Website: apple
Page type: billing-address
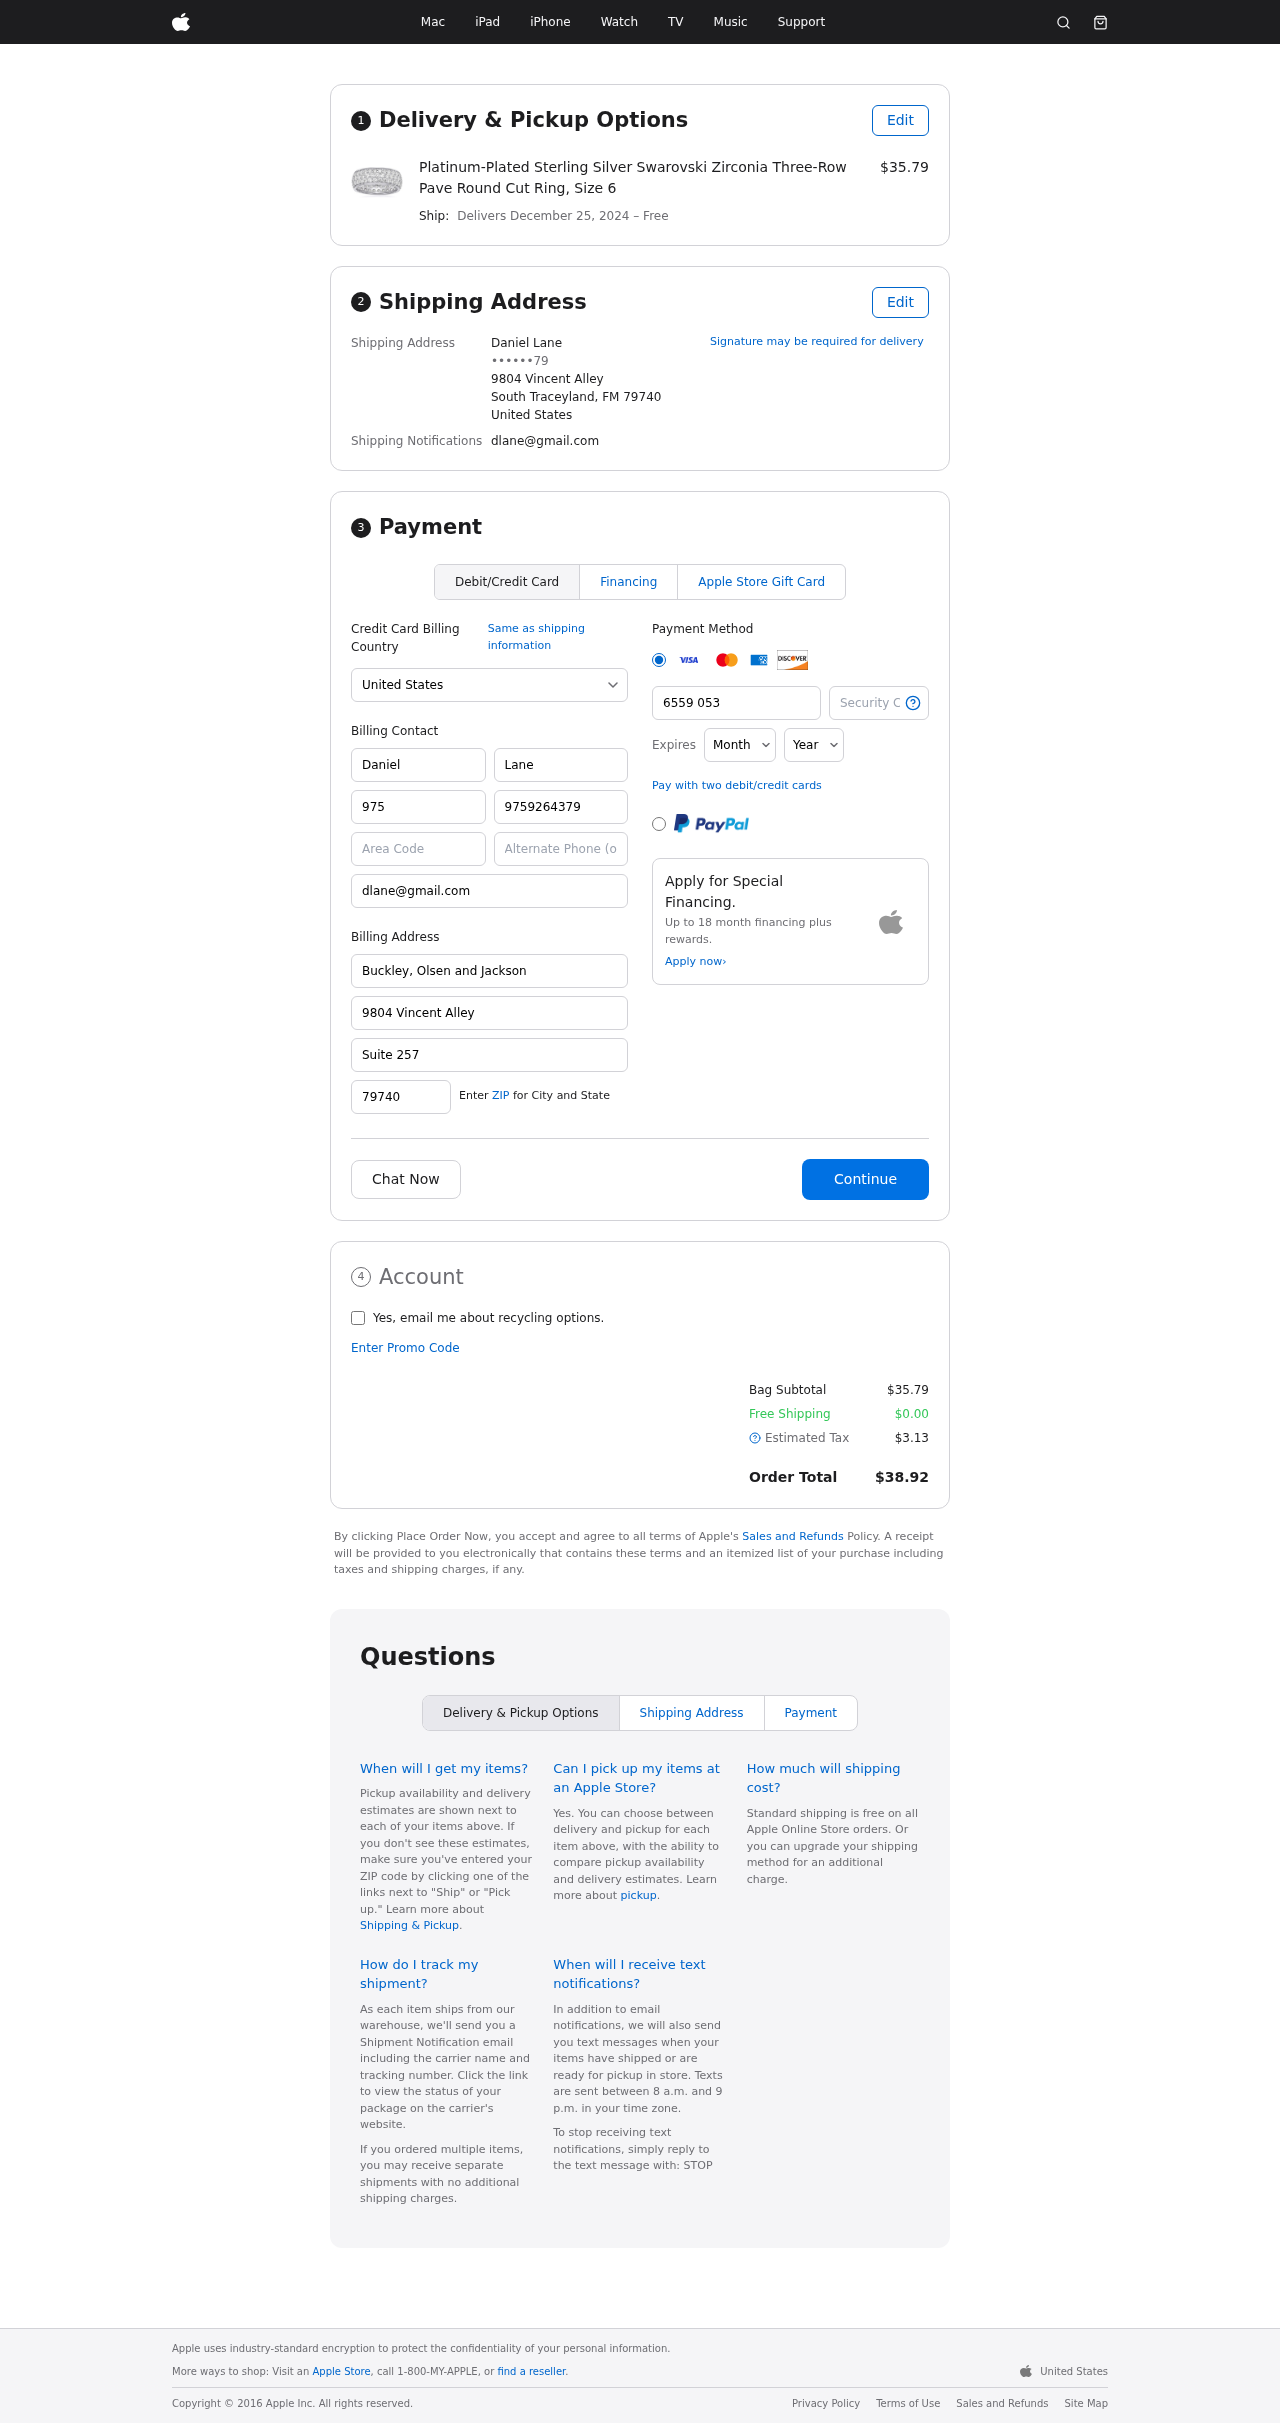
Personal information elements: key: PII_CARD_CVV
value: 511
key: PII_CARD_EXPIRY_MONTH
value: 01
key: PII_CARD_EXPIRY_YEAR
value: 30
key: PII_CARD_NUMBER
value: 6559 0537 5499 0498
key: PII_CITY_STATE_ZIP
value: South Traceyland, FM 79740
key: PII_COUNTRY
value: United States
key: PII_EMAIL
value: dlane@gmail.com
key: PII_FULLNAME
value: Daniel Lane
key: PII_STREET
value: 9804 Vincent Alley
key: PII_PHONE_MASKED
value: ••••••79
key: PII_BILLING_FIRSTNAME
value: Daniel
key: PII_BILLING_LASTNAME
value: Lane
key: PII_BILLING_PHONE_AREA
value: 975
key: PII_BILLING_PHONE
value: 9759264379
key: PII_BILLING_EMAIL
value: dlane@gmail.com
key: PII_BILLING_COMPANY
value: Buckley, Olsen and Jackson
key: PII_BILLING_STREET
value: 9804 Vincent Alley
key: PII_BILLING_STREET2
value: Suite 257
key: PII_BILLING_POSTCODE
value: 79740
Product elements: key: PRODUCT1_NAME
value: Platinum-Plated Sterling Silver Swarovski Zirconia Three-Row Pave Round Cut Ring, Size 6
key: PRODUCT1_PRICE
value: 35.79
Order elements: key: ORDER_DELIVERY_DATE
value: December 25, 2024
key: ORDER_SUBTOTAL
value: $35.79
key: ORDER_SHIPPING_COST
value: $0.00
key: ORDER_TAX
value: $3.13
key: ORDER_TOTAL
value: $38.92